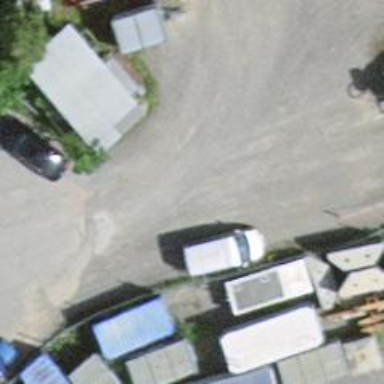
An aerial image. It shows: Parking aisle designated as service road.